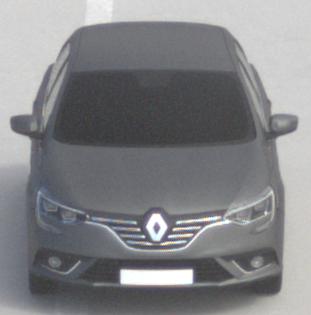
Make: Renault
Model: Mégane ENERGY TCe 100
Detailed model: Mégane (IV)
Model produced from: 2016/03
Model produced until: 2018/08
Doors: 5
Color: gray
Road condition: dry road
Daytime: midday
Contrast: medium contrast